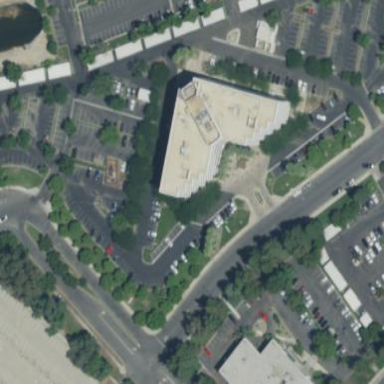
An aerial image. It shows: Commercial building.